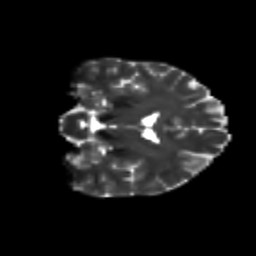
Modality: T2w
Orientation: coronal
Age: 43
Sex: male
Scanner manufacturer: siemens
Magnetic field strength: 3 T
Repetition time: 8.6 s
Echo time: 0.095 s